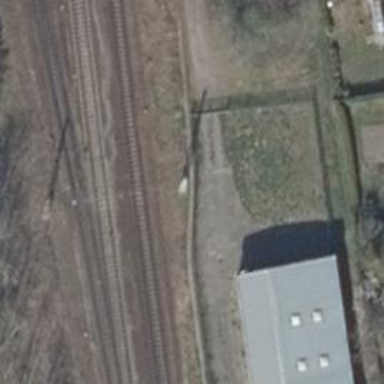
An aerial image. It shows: Electrified contact line.